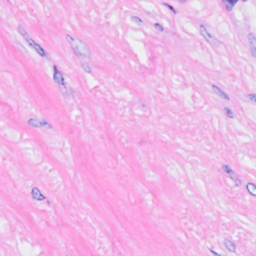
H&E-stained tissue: Breast